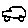
Label: car